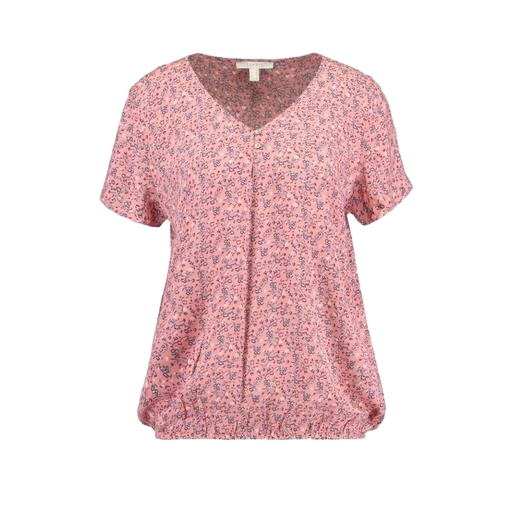
pink floral-print shirt, pink floral-print top, pink printed pleat-neck top only macy, white background